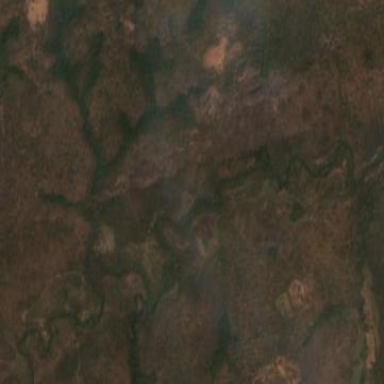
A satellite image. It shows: Forest area.